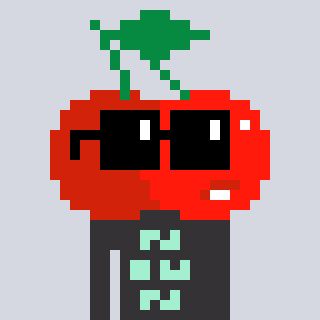
a pixel art character with square black sunglasses, a cherry-shaped head and a grayscale-colored body on a cool background